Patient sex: M
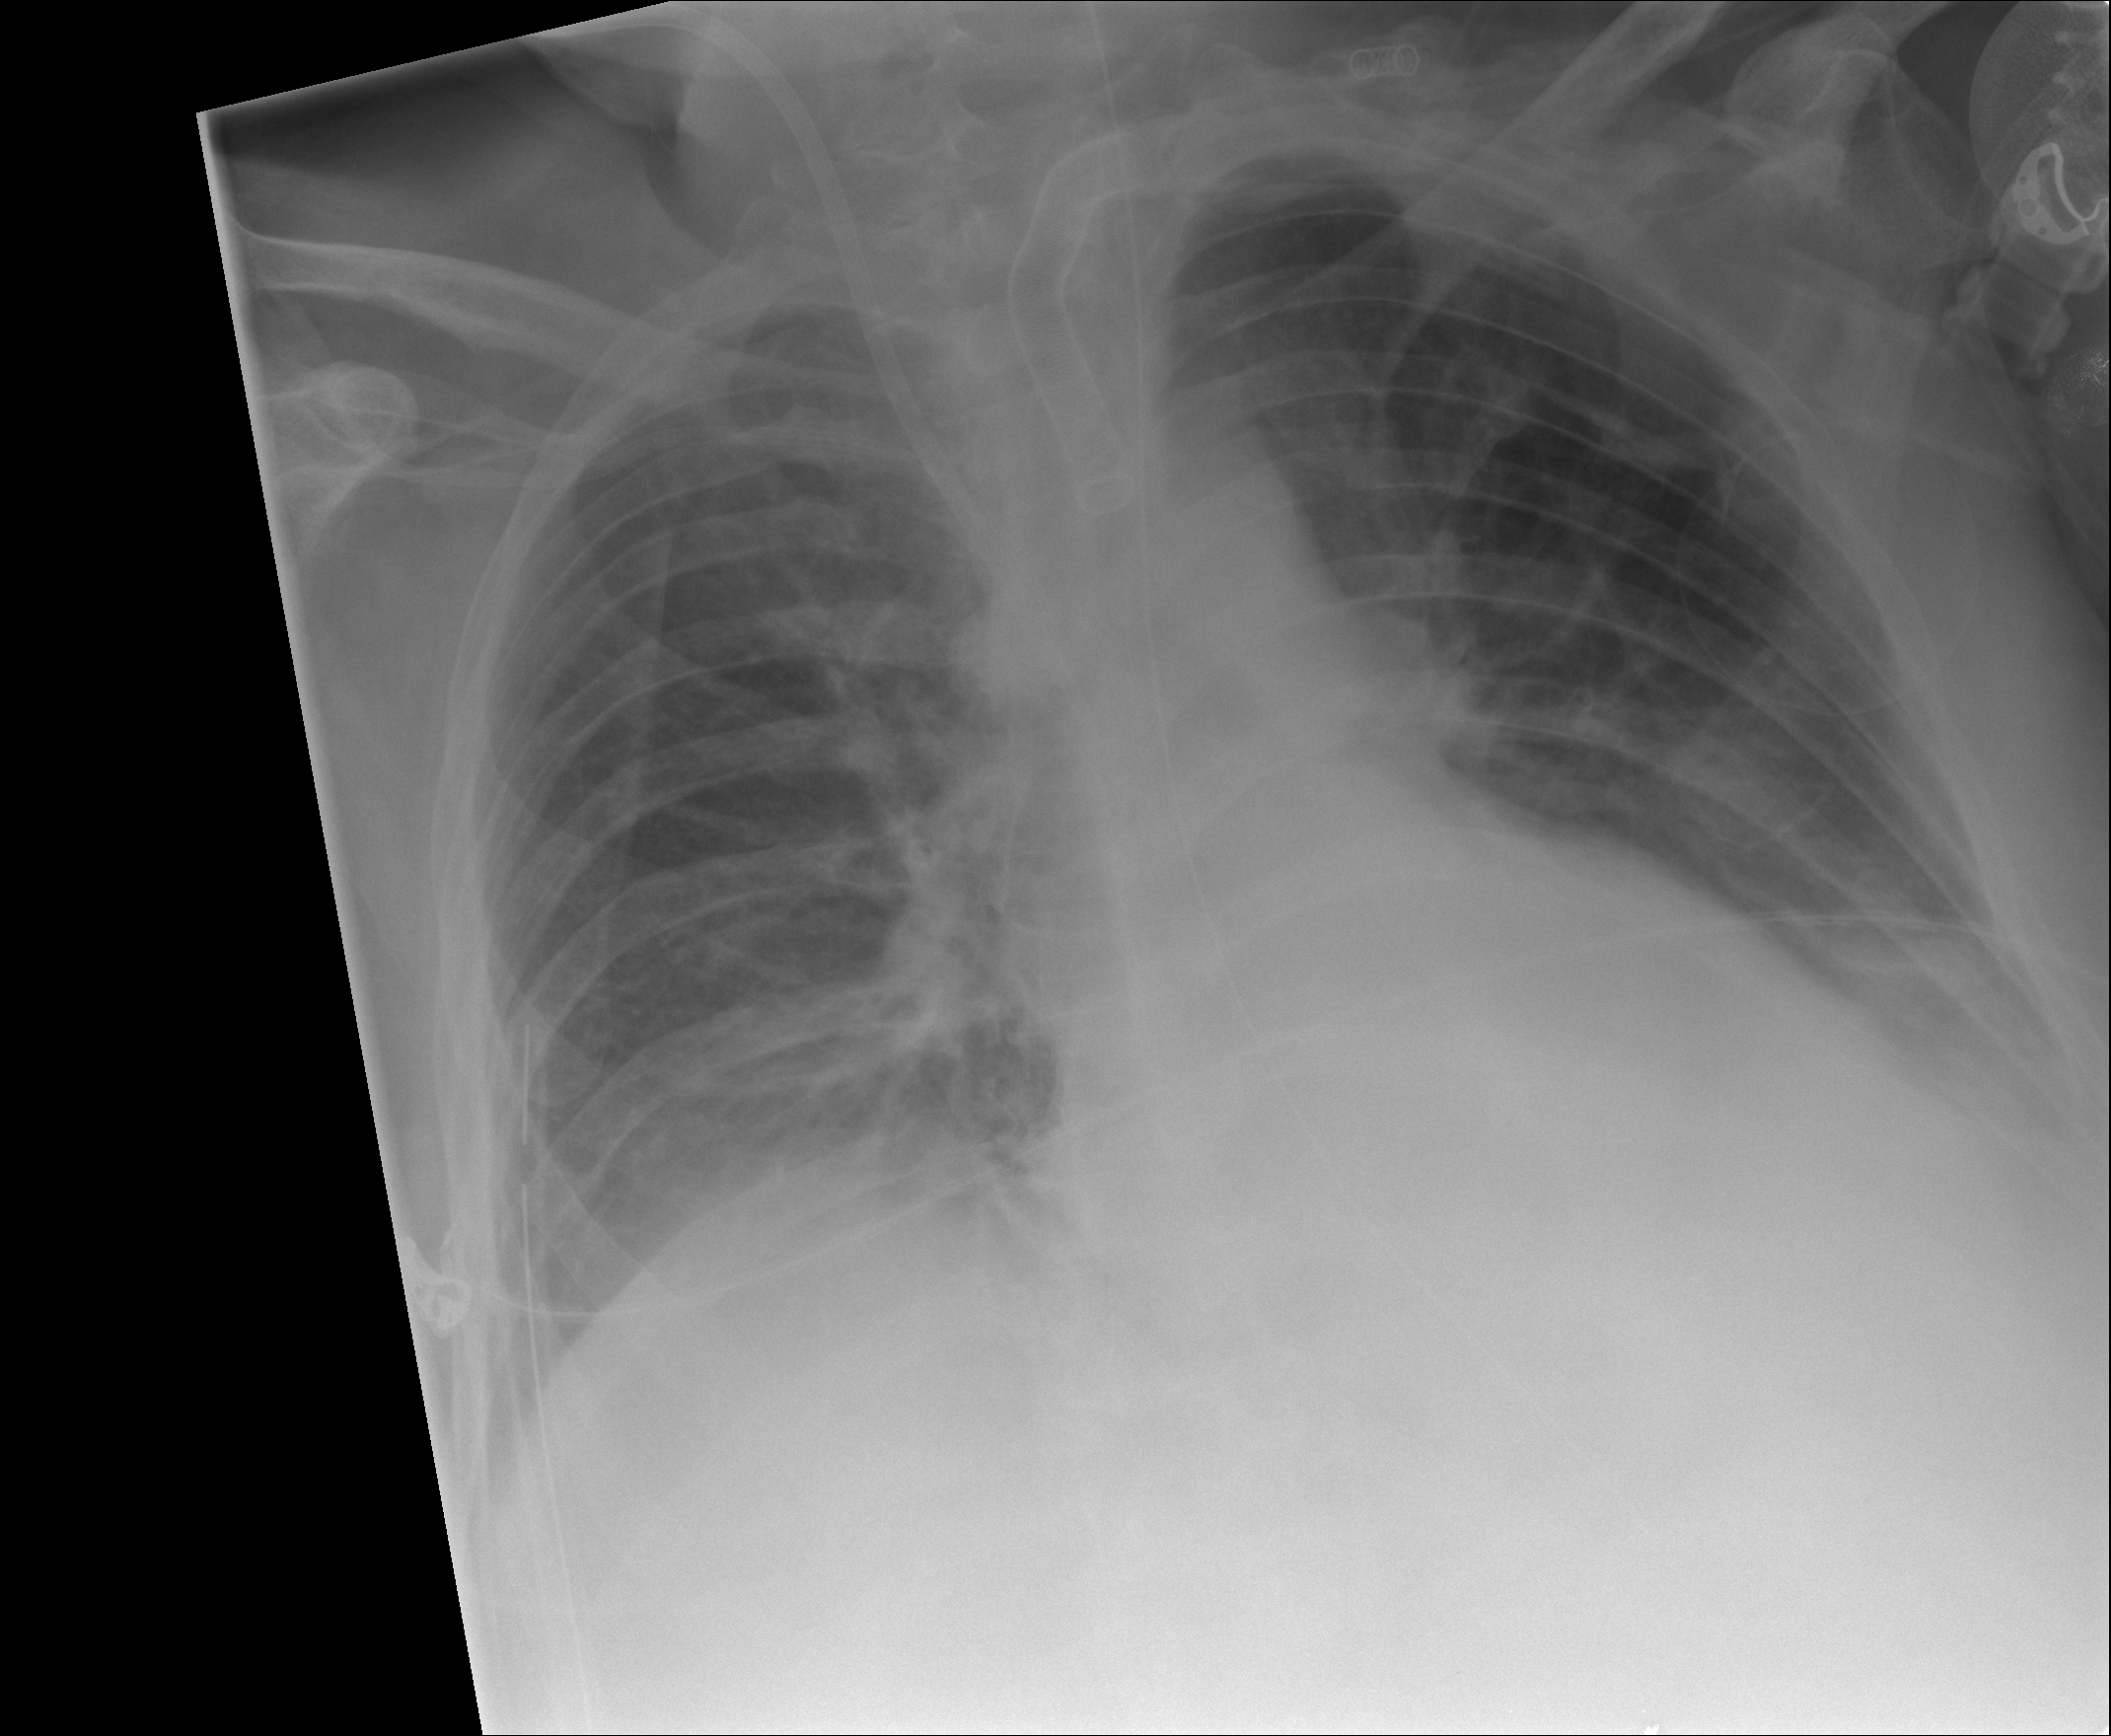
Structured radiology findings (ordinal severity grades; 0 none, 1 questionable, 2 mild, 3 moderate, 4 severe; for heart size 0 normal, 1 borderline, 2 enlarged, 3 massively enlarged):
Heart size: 0
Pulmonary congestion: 2
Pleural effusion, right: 0
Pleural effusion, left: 1
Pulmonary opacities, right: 0
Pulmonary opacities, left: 0
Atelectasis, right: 2
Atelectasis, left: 2